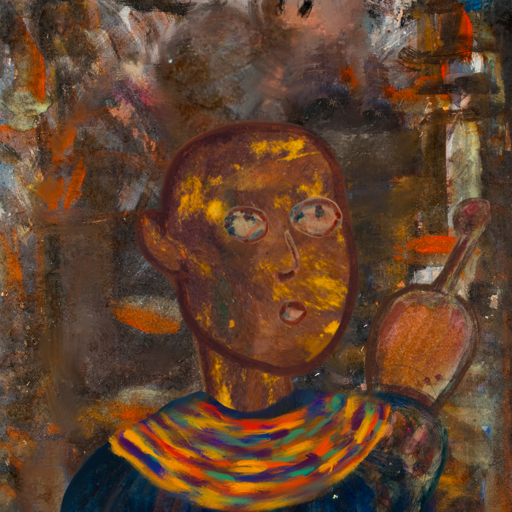
Background: GypsyQueen, Head And Neck Side: Comrade, Face Side: Orphan, Bust: Pipe, Hair Side: Blank, Head Accessory: Blank, Second Necklace: An_Impression_2, Necklace: Blank, Baby: Blank